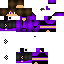
A female human skin with dark skin, wearing brown long hair dressed in a purple hoodie and black pants, featuring a closed mouth.